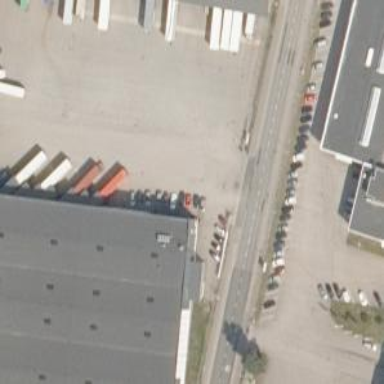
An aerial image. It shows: Warehouse building.